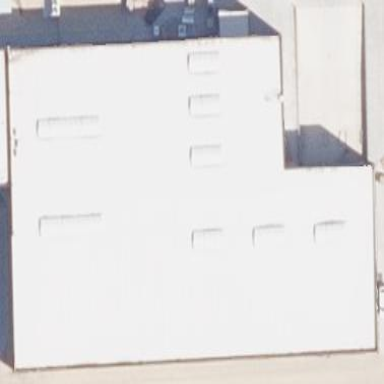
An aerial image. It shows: Commercial building.